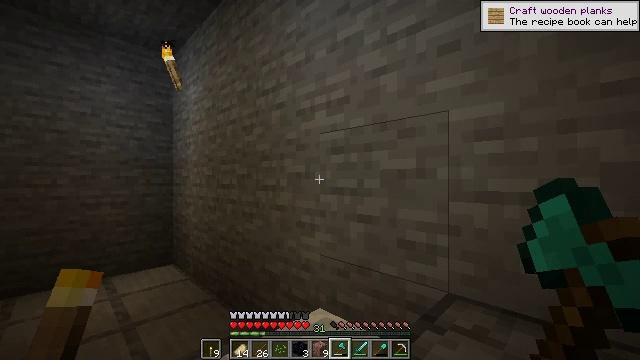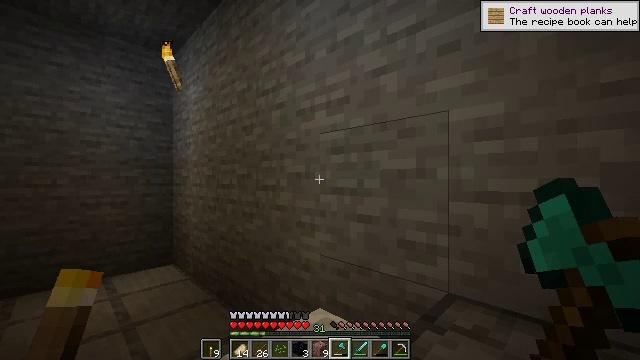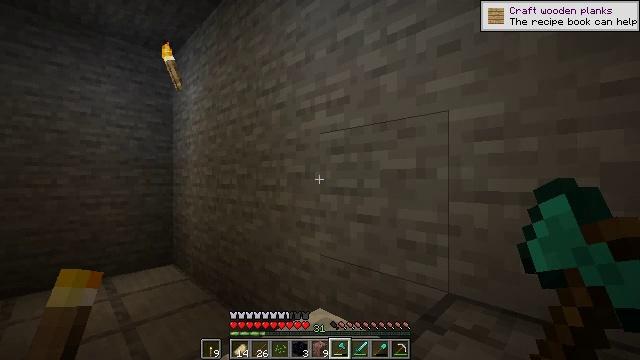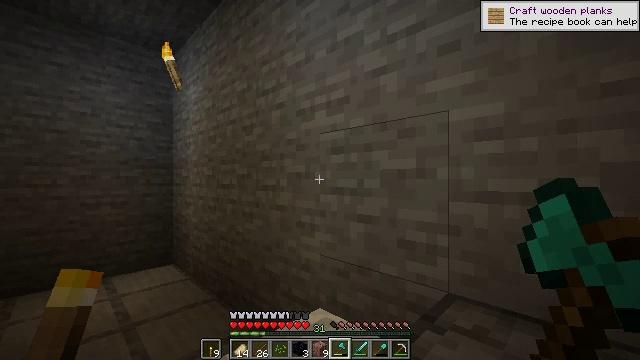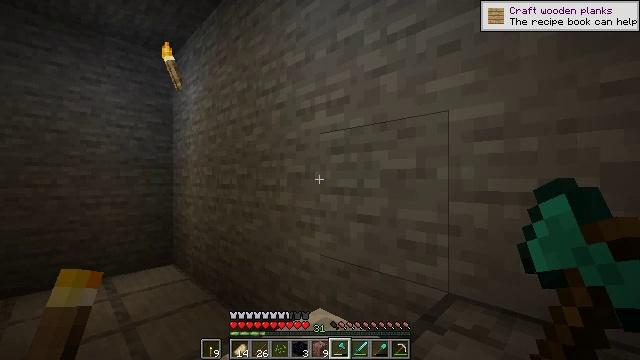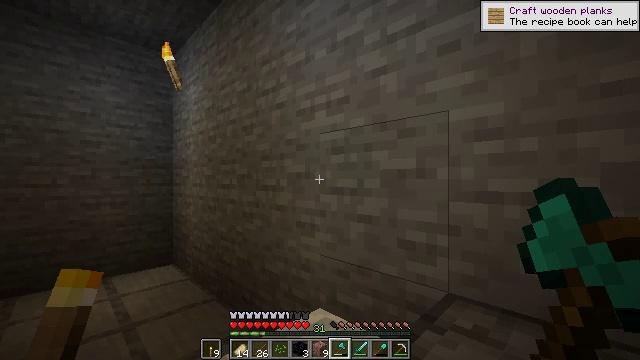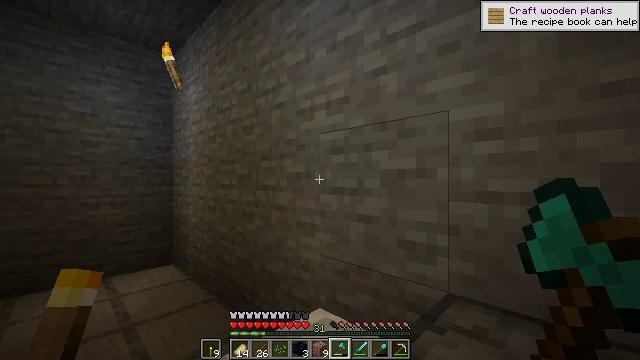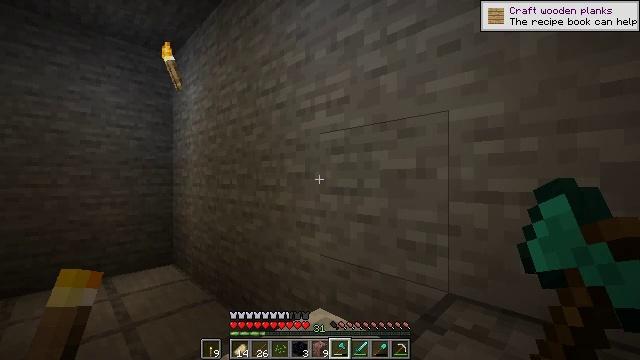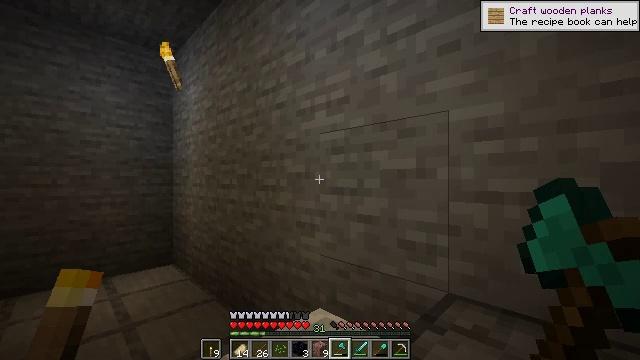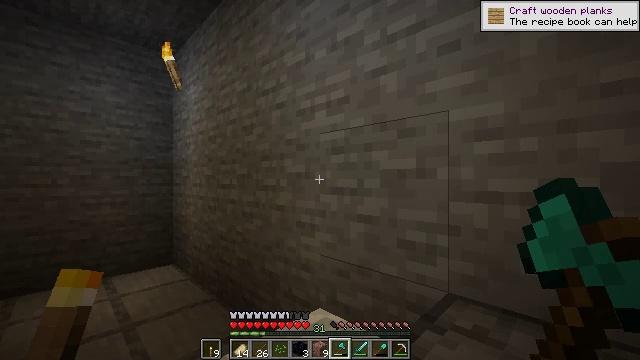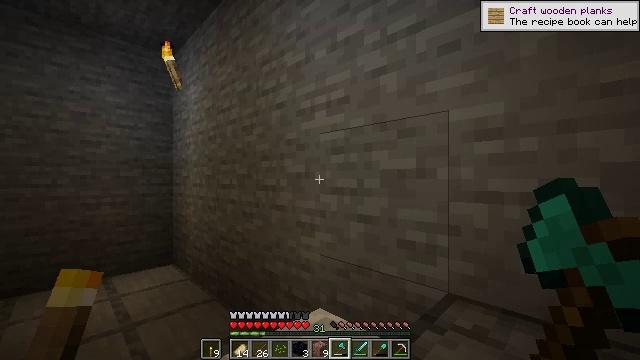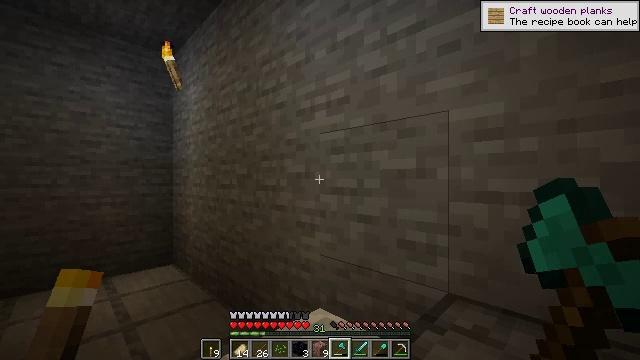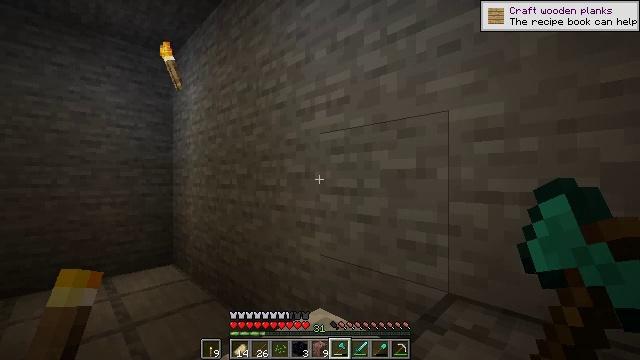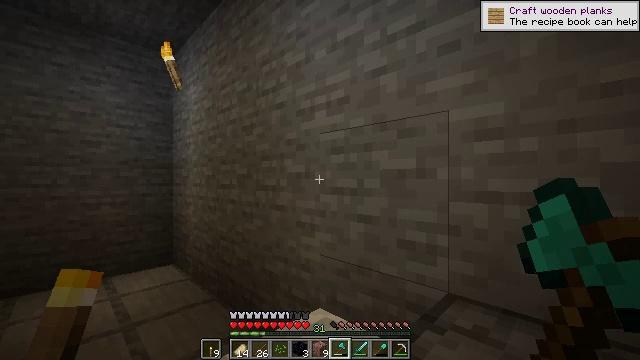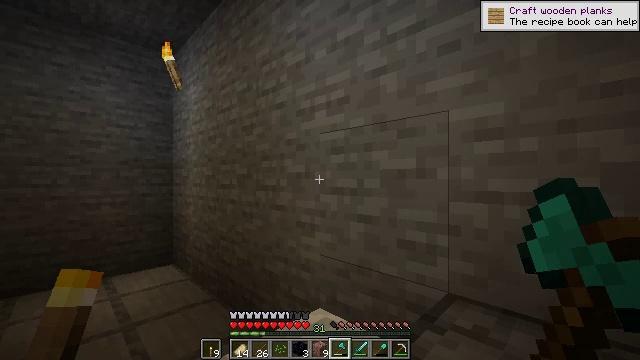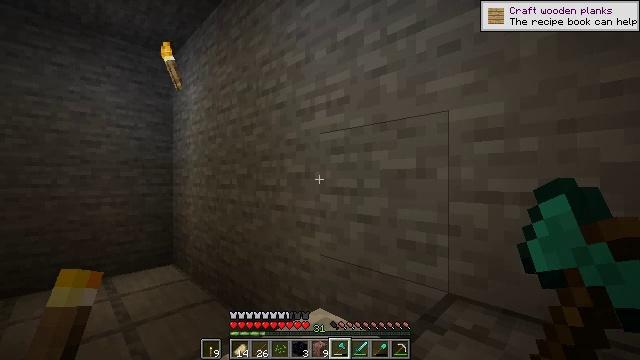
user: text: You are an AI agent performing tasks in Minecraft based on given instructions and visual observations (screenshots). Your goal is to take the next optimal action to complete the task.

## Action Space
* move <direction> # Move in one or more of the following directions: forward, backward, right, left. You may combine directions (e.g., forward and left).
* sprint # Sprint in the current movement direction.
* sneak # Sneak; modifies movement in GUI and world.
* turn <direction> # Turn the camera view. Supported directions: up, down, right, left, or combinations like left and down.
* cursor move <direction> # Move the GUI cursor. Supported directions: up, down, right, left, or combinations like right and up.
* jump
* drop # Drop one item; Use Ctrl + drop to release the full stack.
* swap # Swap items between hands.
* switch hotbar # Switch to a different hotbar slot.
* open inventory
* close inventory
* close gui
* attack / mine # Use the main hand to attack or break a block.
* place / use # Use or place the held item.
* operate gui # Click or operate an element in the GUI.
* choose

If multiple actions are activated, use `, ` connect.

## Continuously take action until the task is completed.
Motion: motion action
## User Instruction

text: Combine iron ingots and a stick on the crafting table to make a rail.
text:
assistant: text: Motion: no_op
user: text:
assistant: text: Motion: no_op
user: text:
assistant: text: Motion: no_op
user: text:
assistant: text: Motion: no_op
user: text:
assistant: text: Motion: no_op
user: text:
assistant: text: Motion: no_op
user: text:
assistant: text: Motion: no_op
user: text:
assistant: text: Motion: no_op
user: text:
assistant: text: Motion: no_op
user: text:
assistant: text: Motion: no_op
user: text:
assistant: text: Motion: no_op
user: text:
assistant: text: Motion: no_op
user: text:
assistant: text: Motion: no_op
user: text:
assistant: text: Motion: no_op
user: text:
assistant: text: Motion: no_op
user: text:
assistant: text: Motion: no_op
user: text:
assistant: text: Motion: no_op
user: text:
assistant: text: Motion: no_op
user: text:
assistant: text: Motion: no_op
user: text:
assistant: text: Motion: no_op
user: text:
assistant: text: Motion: no_op
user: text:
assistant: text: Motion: no_op
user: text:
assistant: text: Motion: no_op
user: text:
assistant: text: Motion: no_op
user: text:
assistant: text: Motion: no_op
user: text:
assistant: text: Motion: no_op
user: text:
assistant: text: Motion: no_op
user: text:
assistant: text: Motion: no_op
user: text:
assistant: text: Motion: no_op
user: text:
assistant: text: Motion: no_op